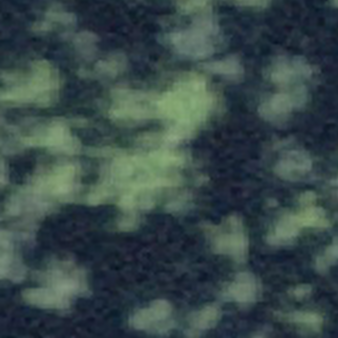
Label: other